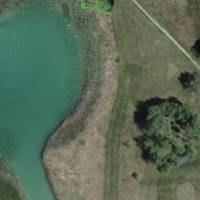
EUNIS habitat code: 16
Species observed at this site:
Papilio machaon
Trichophorum cespitosum
Pinus sylvestris
Succisa pratensis
Calluna vulgaris
Minois dryas
Phylloscopus trochilus